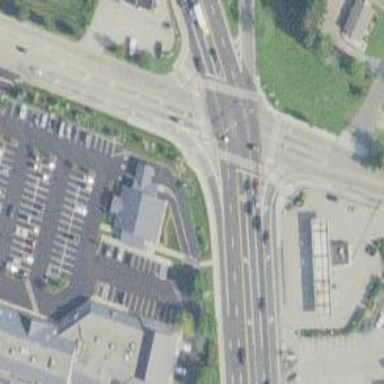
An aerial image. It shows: Primary link road with asphalt surface.